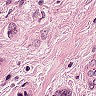
Metastatic tissue present: yes